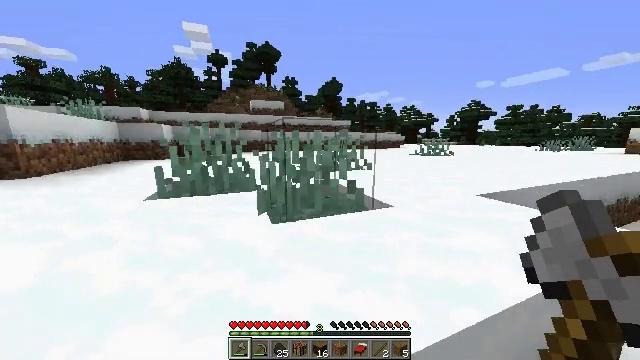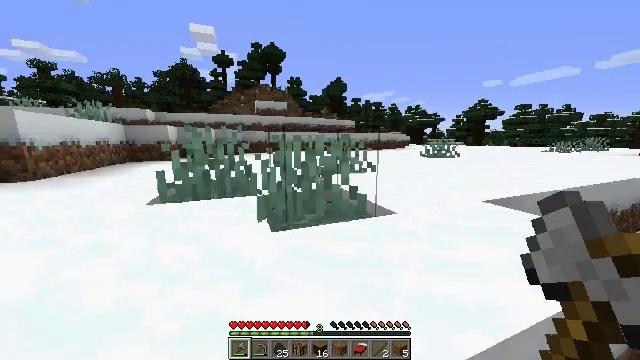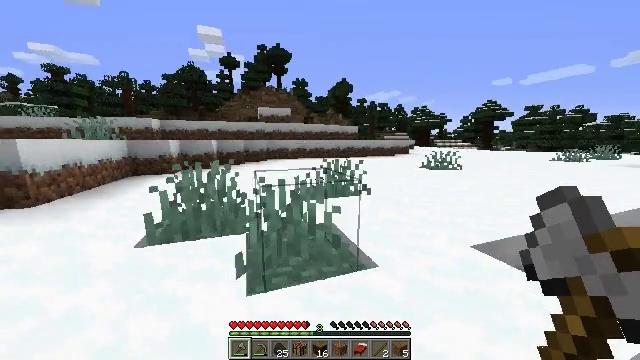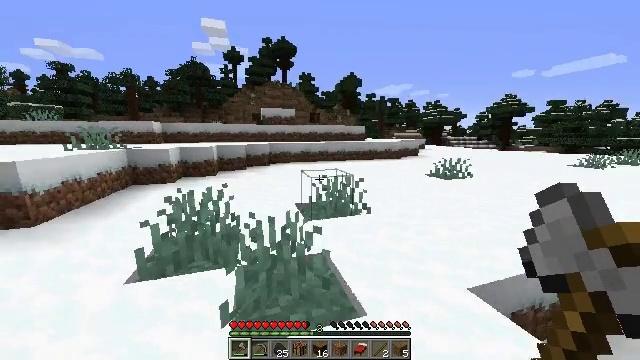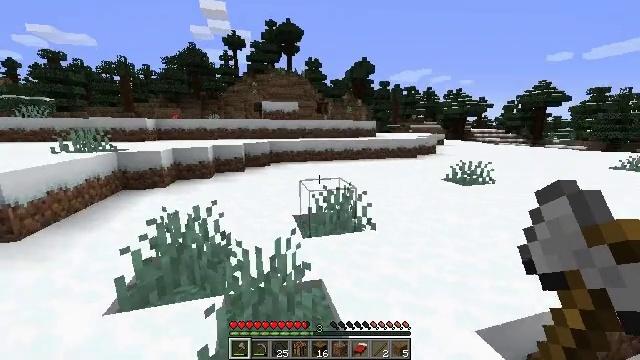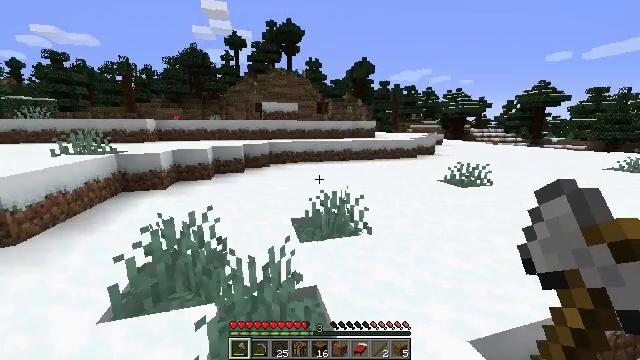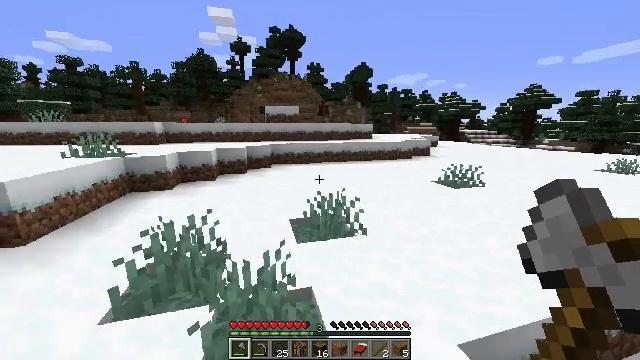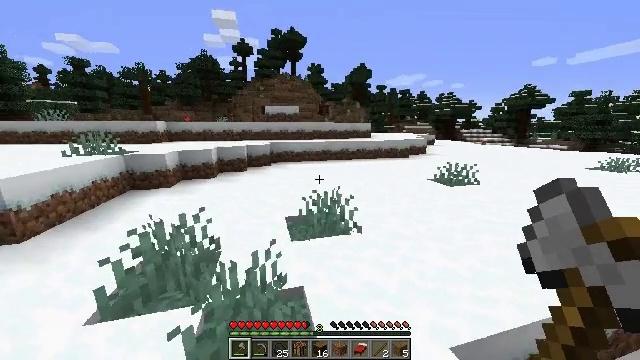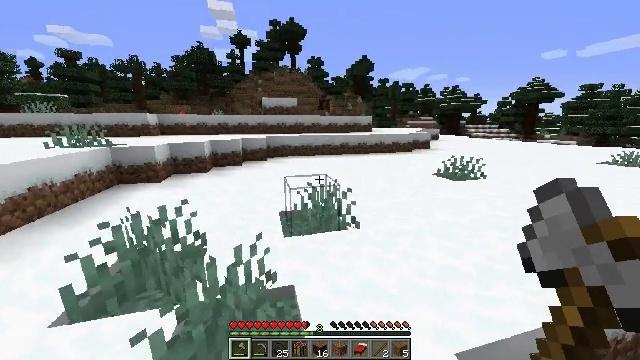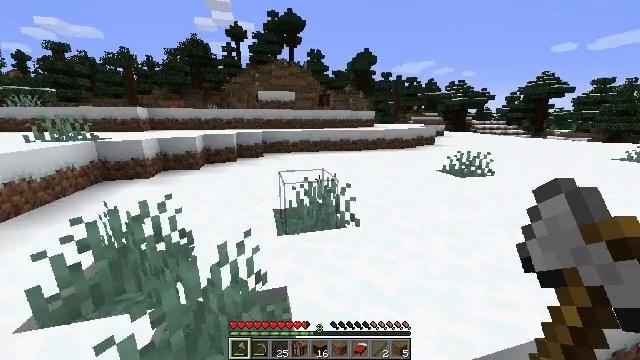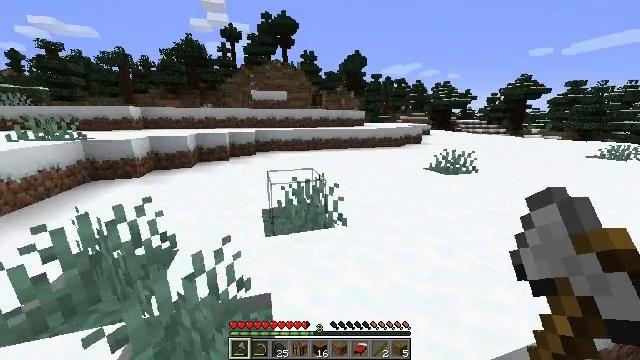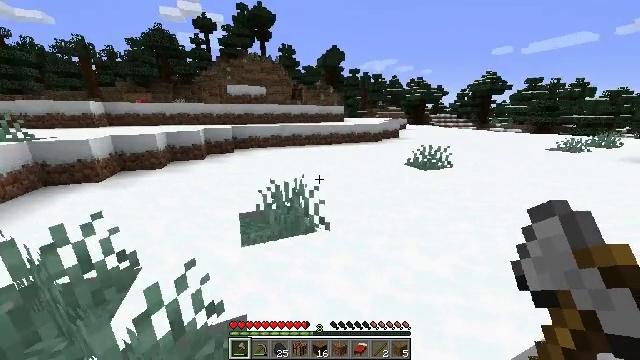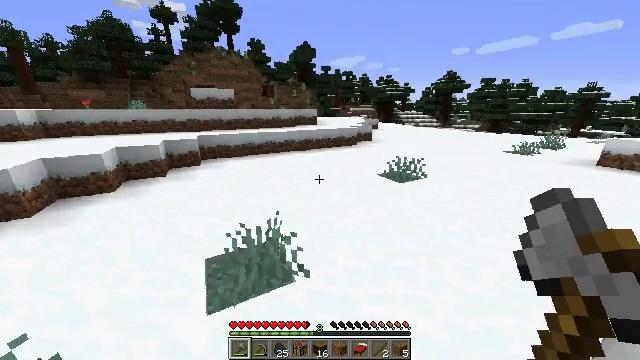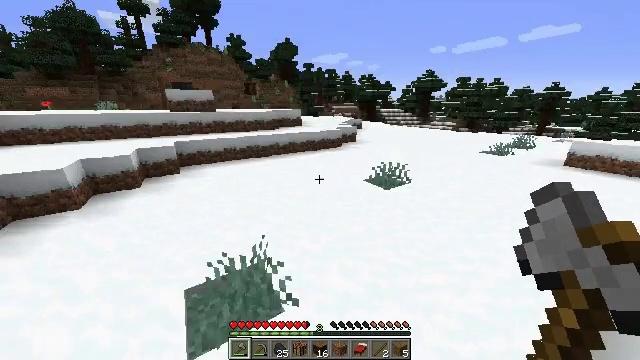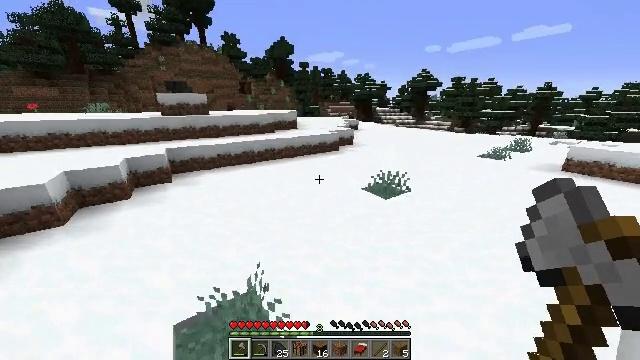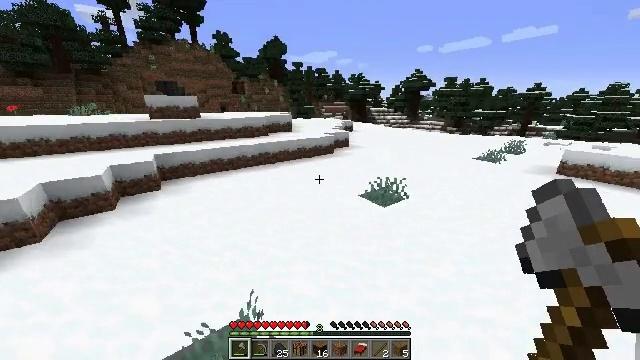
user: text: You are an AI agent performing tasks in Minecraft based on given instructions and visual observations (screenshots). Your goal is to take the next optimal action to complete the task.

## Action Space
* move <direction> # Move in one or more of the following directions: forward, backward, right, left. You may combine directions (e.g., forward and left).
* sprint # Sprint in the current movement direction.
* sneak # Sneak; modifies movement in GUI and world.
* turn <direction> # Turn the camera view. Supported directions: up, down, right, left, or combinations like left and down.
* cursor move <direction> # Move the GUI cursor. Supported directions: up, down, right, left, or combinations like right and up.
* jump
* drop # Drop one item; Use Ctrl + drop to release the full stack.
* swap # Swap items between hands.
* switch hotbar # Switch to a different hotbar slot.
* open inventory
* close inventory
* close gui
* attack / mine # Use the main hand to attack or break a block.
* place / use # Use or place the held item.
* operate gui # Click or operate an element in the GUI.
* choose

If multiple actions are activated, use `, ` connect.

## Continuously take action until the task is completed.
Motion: motion action
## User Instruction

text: Hunt animals.
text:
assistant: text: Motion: move forward, sprint, turn left, jump
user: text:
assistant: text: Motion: move forward, sprint, turn left, jump
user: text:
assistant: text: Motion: move forward, sprint, turn left, jump
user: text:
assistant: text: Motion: move forward, sprint, turn left and down, jump
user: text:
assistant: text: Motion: move forward, sprint, jump
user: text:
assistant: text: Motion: move forward, sprint, jump
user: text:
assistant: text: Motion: move forward, sprint, jump
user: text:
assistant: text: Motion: move forward, sprint, jump
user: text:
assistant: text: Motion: move forward, sprint, jump
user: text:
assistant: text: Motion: move forward, sprint, turn right, jump
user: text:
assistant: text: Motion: move forward, sprint, turn right and down, jump
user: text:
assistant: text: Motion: move forward, sprint, turn right and down, jump
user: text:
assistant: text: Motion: move forward, sprint, turn right, jump
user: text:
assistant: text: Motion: move forward, sprint, turn right, jump
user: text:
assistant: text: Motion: move forward, sprint, turn right, jump
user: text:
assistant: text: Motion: move forward, sprint, jump
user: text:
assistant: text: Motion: move forward, sprint, jump
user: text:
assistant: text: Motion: move forward, sprint, turn right, jump
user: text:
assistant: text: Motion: move forward, sprint, turn right, jump
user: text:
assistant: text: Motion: move forward, sprint, turn right, jump
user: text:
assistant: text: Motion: move forward, sprint, turn right, jump
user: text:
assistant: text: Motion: move forward, sprint, turn right, jump
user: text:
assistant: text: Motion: move forward, sprint, turn right, jump
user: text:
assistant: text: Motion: move forward, sprint, jump
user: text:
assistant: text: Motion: move forward, sprint, jump
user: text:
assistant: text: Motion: move forward, sprint, jump
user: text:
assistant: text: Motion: move forward, sprint, jump
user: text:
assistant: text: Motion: move forward, sprint, jump, open inventory
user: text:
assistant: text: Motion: open inventory
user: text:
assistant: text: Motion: cursor move right, open inventory